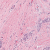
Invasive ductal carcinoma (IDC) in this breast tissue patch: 1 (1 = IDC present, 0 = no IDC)